Question: I'm very new to python and a novice at development in general. I've been tasked with iterating through a div and I am able to get some data returned. However, when no tag exists I'm getting null results. Would anyone be able to help--I have researched and tried for days now? I truly appreciate your patience and explanations. I'm trying to extract the following:
- - - -

'''
<div class="cd-info"> <!-- Start cd-info -->
From <b>Sat 31 Jul 2021</b><br>
(To Fri 20 Aug 2021)<br>
<b>20 Night New! Malta, The Adriatic &amp; Greece</b><br>
Ship
<a class="red" href="/cruise-ship-viking-sea.html">Viking Sea</a>
<br>
<span class="mobile-no-desktop-yes"><br></span>
More details at<br>
<a target="_blank" onclick="trackOutboundLink('https://www.vikingcruises.com/oceans/cruise-destinations/eastern-mediterranean/malta-adriatic-and-greece/index.html');" href="https://www.vikingcruises.com/oceans/cruise-destinations/eastern-mediterranean/malta-adriatic-and-greece/index.html">
<img class="noborder" src="/logos/viking-cruises.gif" alt="More details for 20 Night New! Malta, The Adriatic &amp; Greece at Viking Cruises">
</a>
</div>
'''
Here is my code (no judgements please..haha)
'''
import requests
from requests import get
from bs4 import BeautifulSoup
import pandas as pd
import numpy as np
url = "https://www.cruisetimetables.com/cruisesearch.html?id=cse&sailmonth=Jul%202021&destination=Any&departureport=&arrivalport=&openjawcruise=&portofcall=&cruiseship=&duration=Any&chartercruise="
headers = {"Accept-Language": "en-US, en;q=0.5"}
results = requests.get(url, headers=headers)
soup = BeautifulSoup(results.text, "html.parser")
#initiate data storage
cruisestartdate = []
cruiseenddate = []
itinerarydescription = []
cruiseshipname = []
cruisecabinprice = []
destinationportname = []
portdatetime = []
cruise_div = soup.find_all('div', class_='cd-info')
#our loop through each container
for container in cruise_div:
#cruise start date
startdate = container.b.text
print(startdate)
cruisestartdate.append(startdate)
# cruise end date
enddate = container.string
cruiseenddate.append(enddate)
# ship name
ship = container.a.text
cruiseshipname.append(ship)
#pandas dataframe
cruise = pd.DataFrame({
'Sail Date': cruisestartdate,
'End Date': cruiseenddate,
#'Description': description,
'Ship Name': cruiseshipname,
#'imdb': imdb_ratings,
#'metascore': metascores,
#'votes': votes,
#'us_grossMillions': us_gross,
})
print(soup)
print(cruisestartdate)
print(cruiseenddate)
print(itinerarydescription)
print(cruiseshipname)'''
'''
:
> ['Sat 31 Jul 2021'] [None] [] ['Viking Sea']
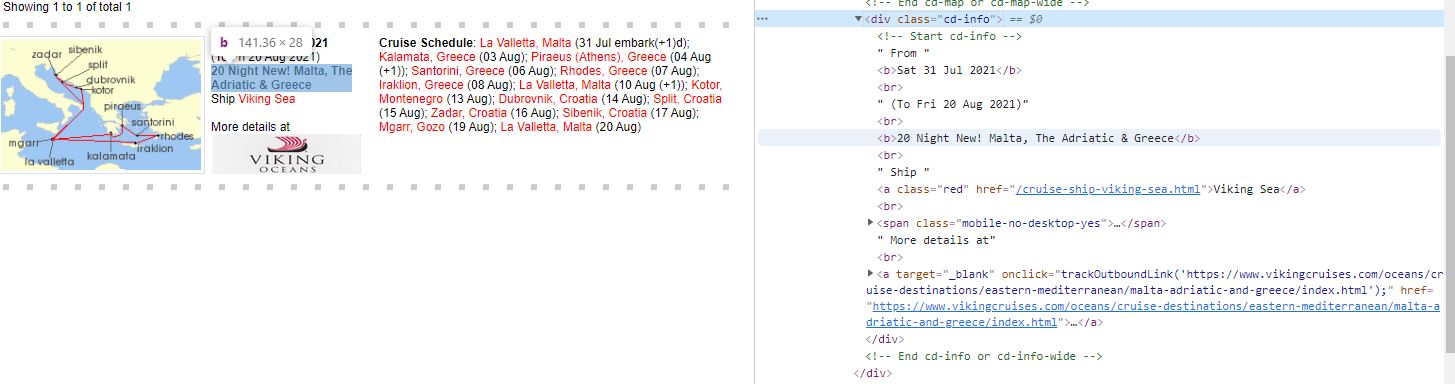
Answer: Another solution, using 'bs4' API:
'''
import re
import requests
from bs4 import BeautifulSoup
import pandas as pd
# url = "https://www.cruisetimetables.com/cruisesearch.html?id=cse&sailmonth=Jul%202021&destination=Any&departureport=&arrivalport=&openjawcruise=&portofcall=&cruiseship=&duration=Any&chartercruise="
url = "https://www.cruisetimetables.com/cruisesearch.html?id=cse&sailmonth=Aug%202021&destination=Any&departureport=&arrivalport=&openjawcruise=&portofcall=&cruiseship=&duration=Any&chartercruise="
headers = {"Accept-Language": "en-US, en;q=0.5"}
results = requests.get(url, headers=headers)
soup = BeautifulSoup(results.content, "html.parser")
all_data = []
for div in soup.select("div.cd-info"):
from_ = div.b
to_ = from_.find_next_sibling(text=True).strip()
# remove (To )
to_ = re.sub(r"\(To (.*)\)", r"", to_)
desc = from_.find_next("b").get_text(strip=True)
# remove html chars
desc = BeautifulSoup(desc, "html.parser").get_text(strip=True)
ship_name = div.a.get_text(strip=True)
all_data.append(
[
from_.get_text(strip=True),
to_,
desc,
ship_name,
]
)
df = pd.DataFrame(all_data, columns=["from", "to", "description", "ship name"])
print(df)
df.to_csv("data.csv", index=False)
'''
Prints:
'''
from to description ship name
0 Tue 3 Aug 2021 Mon 23 Aug 2021 20 Night New! Malta, The Adriatic & Greece Viking Venus
1 Tue 10 Aug 2021 Fri 20 Aug 2021 10 Night New! Malta & Adriatic Jewels Viking Sea
2 Tue 10 Aug 2021 Mon 30 Aug 2021 20 Night New! Malta, The Adriatic & Greece Viking Sea
3 Fri 13 Aug 2021 Fri 20 Aug 2021 7 Night Bermuda Escape Viking Orion
4 Fri 13 Aug 2021 Mon 23 Aug 2021 10 Night New! Malta & Greek Isles Discovery Viking Venus
5 Fri 13 Aug 2021 Thu 2 Sep 2021 20 Night New! Malta, The Adriatic & Greece Viking Venus
6 Sat 14 Aug 2021 Sat 21 Aug 2021 7 Night Iceland's Natural Beauty Viking Sky
7 Mon 16 Aug 2021 Mon 13 Sep 2021 28 Night Star Collector: From Greek Gods to Gaudi Wind Surf
8 Mon 16 Aug 2021 Fri 3 Sep 2021 18 Night Star Collector: Flamenco of the Mediterranean Wind Surf
9 Mon 16 Aug 2021 Wed 29 Sep 2021 44 Night Star Collector: Myths & Masterpieces of the Mediterranean Wind Surf
'''
and saves 'data.csv' (screenshot from LibreOffice):
<URL>
---
EDIT: To scrape the data from all pages:
'''
import re
import requests
from bs4 import BeautifulSoup
import pandas as pd
headers = {"Accept-Language": "en-US, en;q=0.5"}
# url = "https://www.cruisetimetables.com/cruisesearch.html?id=cse&sailmonth=Jul%202021&destination=Any&departureport=&arrivalport=&openjawcruise=&portofcall=&cruiseship=&duration=Any&chartercruise="
url = "https://www.cruisetimetables.com/cruisesearch.html?id=cse&sailmonth=Aug%202021&destination=Any&departureport=&arrivalport=&openjawcruise=&portofcall=&cruiseship=&duration=Any&chartercruise="
offset = 1
all_data = []
while True:
u = url + f"&offset={offset}"
print(f"Getting offset {offset=}")
results = requests.get(u, headers=headers)
soup = BeautifulSoup(results.content, "html.parser")
for div in soup.select("div.cd-info"):
from_ = div.b
to_ = from_.find_next_sibling(text=True).strip()
# remove (To )
to_ = re.sub(r"\(To (.*)\)", r"", to_)
desc = from_.find_next("b").get_text(strip=True)
# remove html chars
desc = BeautifulSoup(desc, "html.parser").get_text(strip=True)
ship_name = div.a.get_text(strip=True)
all_data.append(
[
from_.get_text(strip=True),
to_,
desc,
ship_name,
]
)
# get next offset:
offset = soup.select_one(".cd-buttonlist > b + a")
if offset:
offset = int(offset.get_text(strip=True).split("-")[0])
else:
break
df = pd.DataFrame(all_data, columns=["from", "to", "description", "ship name"])
print(df)
df.to_csv("data.csv", index=False)
'''
Prints:
'''
Getting offset offset=1
Getting offset offset=11
Getting offset offset=21
...
from to description ship name
0 Tue 3 Aug 2021 Mon 23 Aug 2021 20 Night New! Malta, The Adriatic & Greece Viking Venus
1 Tue 10 Aug 2021 Fri 20 Aug 2021 10 Night New! Malta & Adriatic Jewels Viking Sea
2 Tue 10 Aug 2021 Mon 30 Aug 2021 20 Night New! Malta, The Adriatic & Greece Viking Sea
3 Fri 13 Aug 2021 Fri 20 Aug 2021 7 Night Bermuda Escape Viking Orion
...
144 Tue 31 Aug 2021 Tue 7 Sep 2021 7 Nights Mediterranean MSC Splendida
145 Tue 31 Aug 2021 Tue 7 Sep 2021 7 Nachte Grose Freiheit - Schwedische Kuste 1 Mein Schiff 6
146 Tue 31 Aug 2021 Tue 7 Sep 2021 7 Night Iceland's Natural Beauty Viking Jupiter
'''